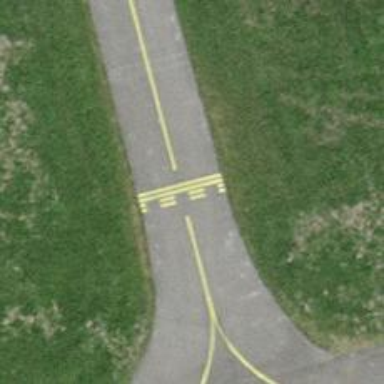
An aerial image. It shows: Asphalt taxiway at the airport.